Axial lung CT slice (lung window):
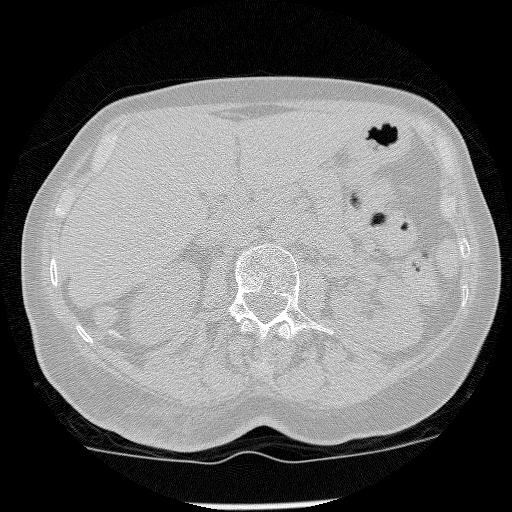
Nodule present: no